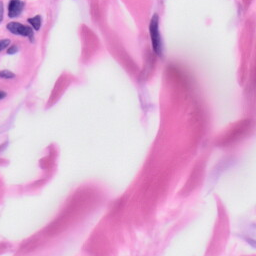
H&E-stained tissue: Skin